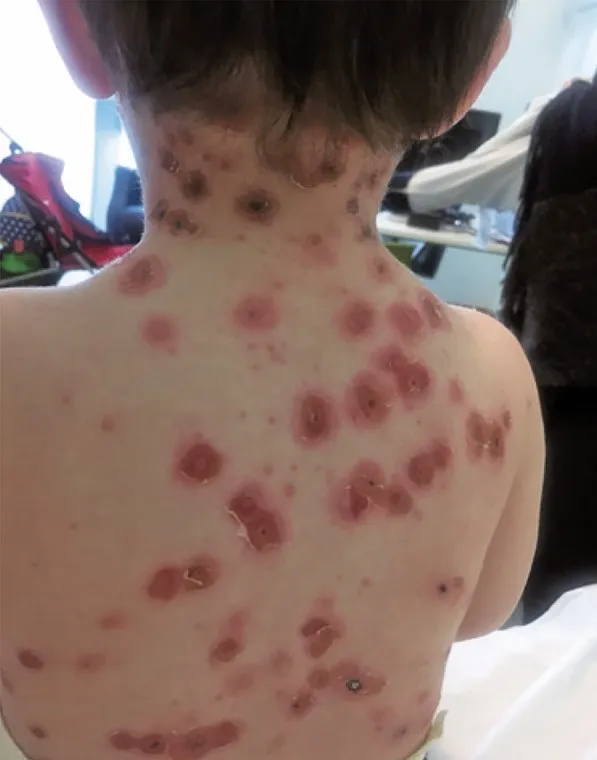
Varicella zoster lesions on the back.
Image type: medical_photograph (skin_photograph)